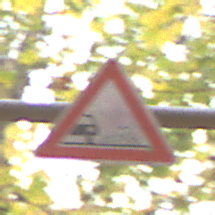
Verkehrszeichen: SplittSchotter
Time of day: MorningAfternoon
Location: Outdoor (Nature)
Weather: Overcast
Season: Autumn
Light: Natural